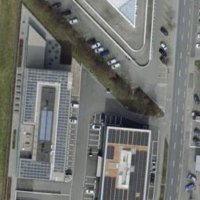
EUNIS habitat code: 24
Species observed at this site:
Platanthera bifolia